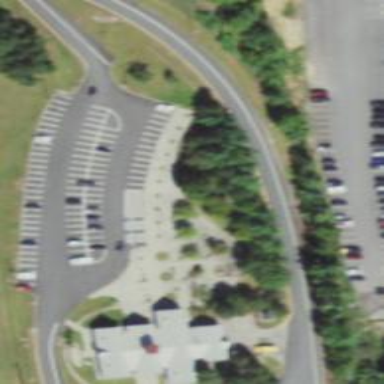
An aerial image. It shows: Parking area with asphalt surface.